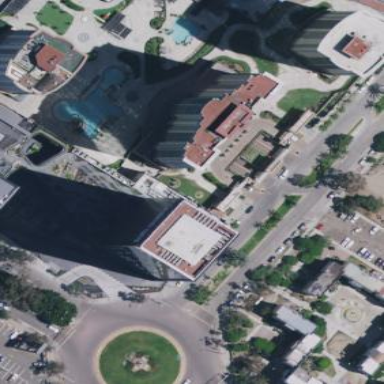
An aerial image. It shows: Mall building.